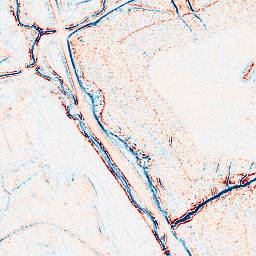
Category: edge_preserving
Decomposition family: anisotropic_diffusion
Decomposition parameters: iterations: 5
kappa: 10
gamma: 0.15
Upsampling method: linear_exact
Upsampling parameters: scale: 8
Upsampling scale: 8